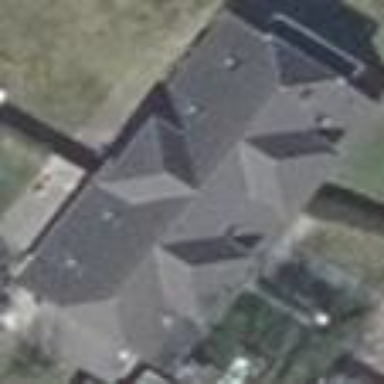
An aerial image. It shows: Simple and straightforward house.